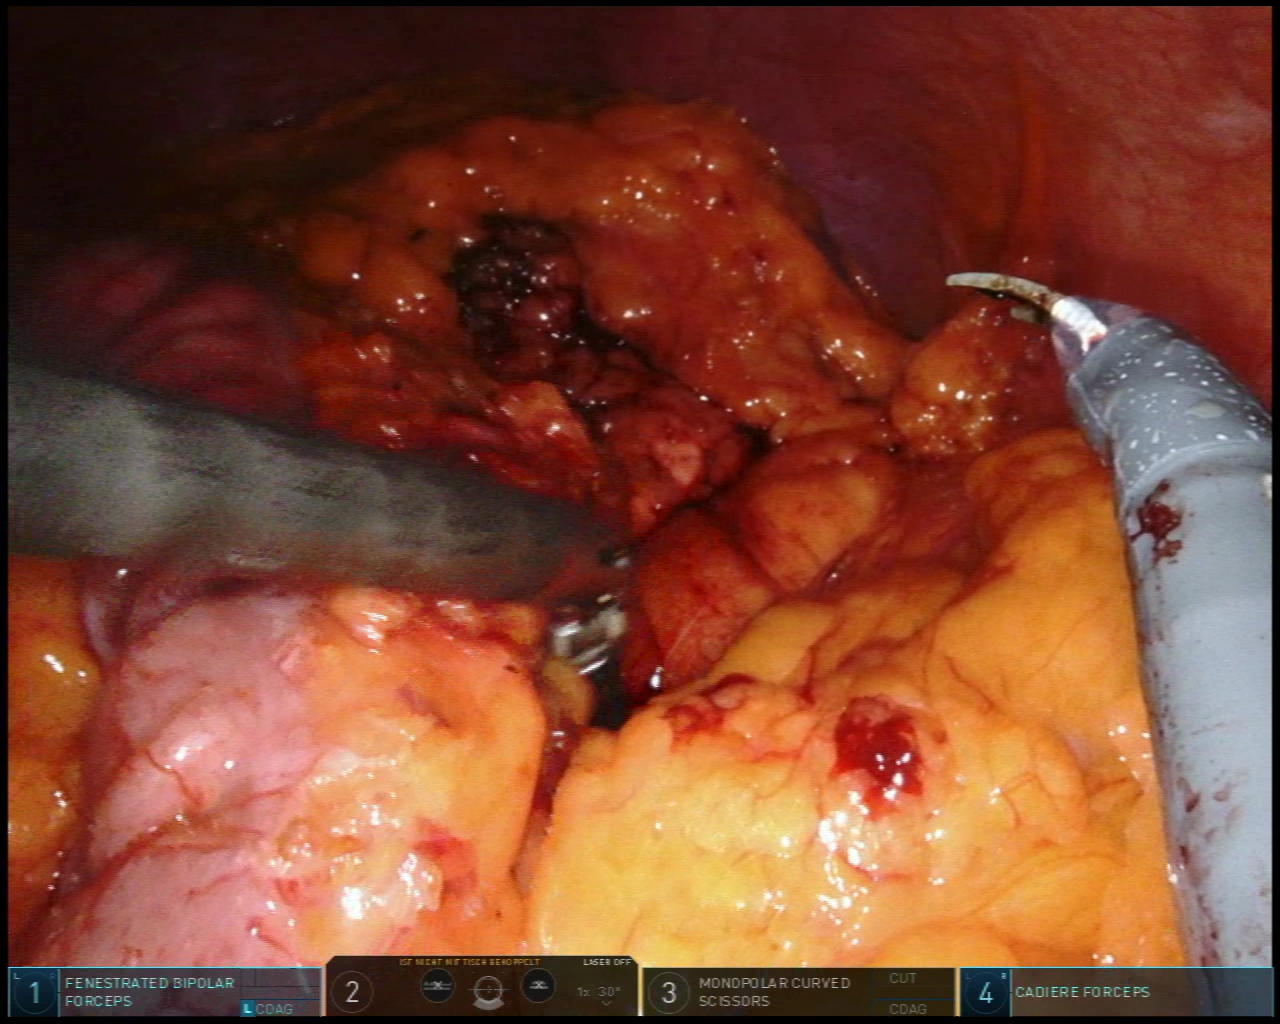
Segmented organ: abdominal_wall
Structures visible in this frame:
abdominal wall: yes
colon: yes
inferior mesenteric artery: no
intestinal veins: no
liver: no
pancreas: no
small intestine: no
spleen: no
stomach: no
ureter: no
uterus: no
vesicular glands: no